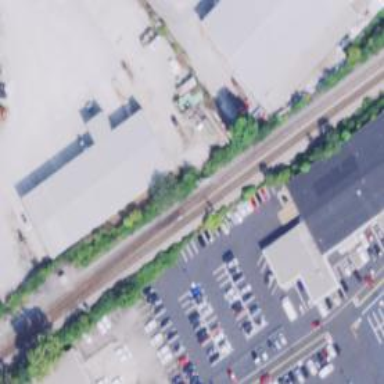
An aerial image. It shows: Railway signal.